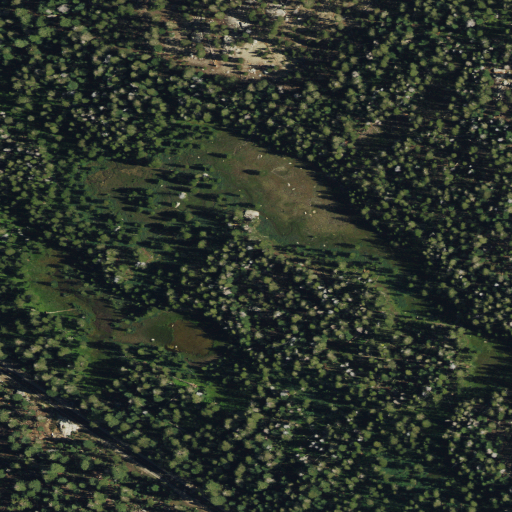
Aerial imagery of plain(s) in California named McSwain Meadows containing evergreen forest, shrub, woody wetlands, open development, and low intensity development